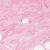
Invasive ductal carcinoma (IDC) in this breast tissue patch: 0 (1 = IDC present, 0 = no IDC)